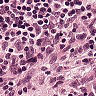
Metastatic tissue present: no